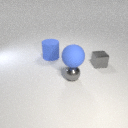
small gray metal sphere to the left of small gray metal cube